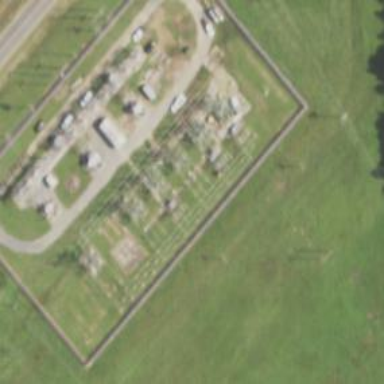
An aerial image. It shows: Switch used for power control.